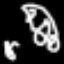
Label: chair